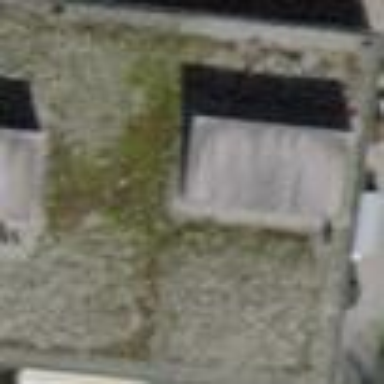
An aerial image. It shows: Building with flat roof.